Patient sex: M
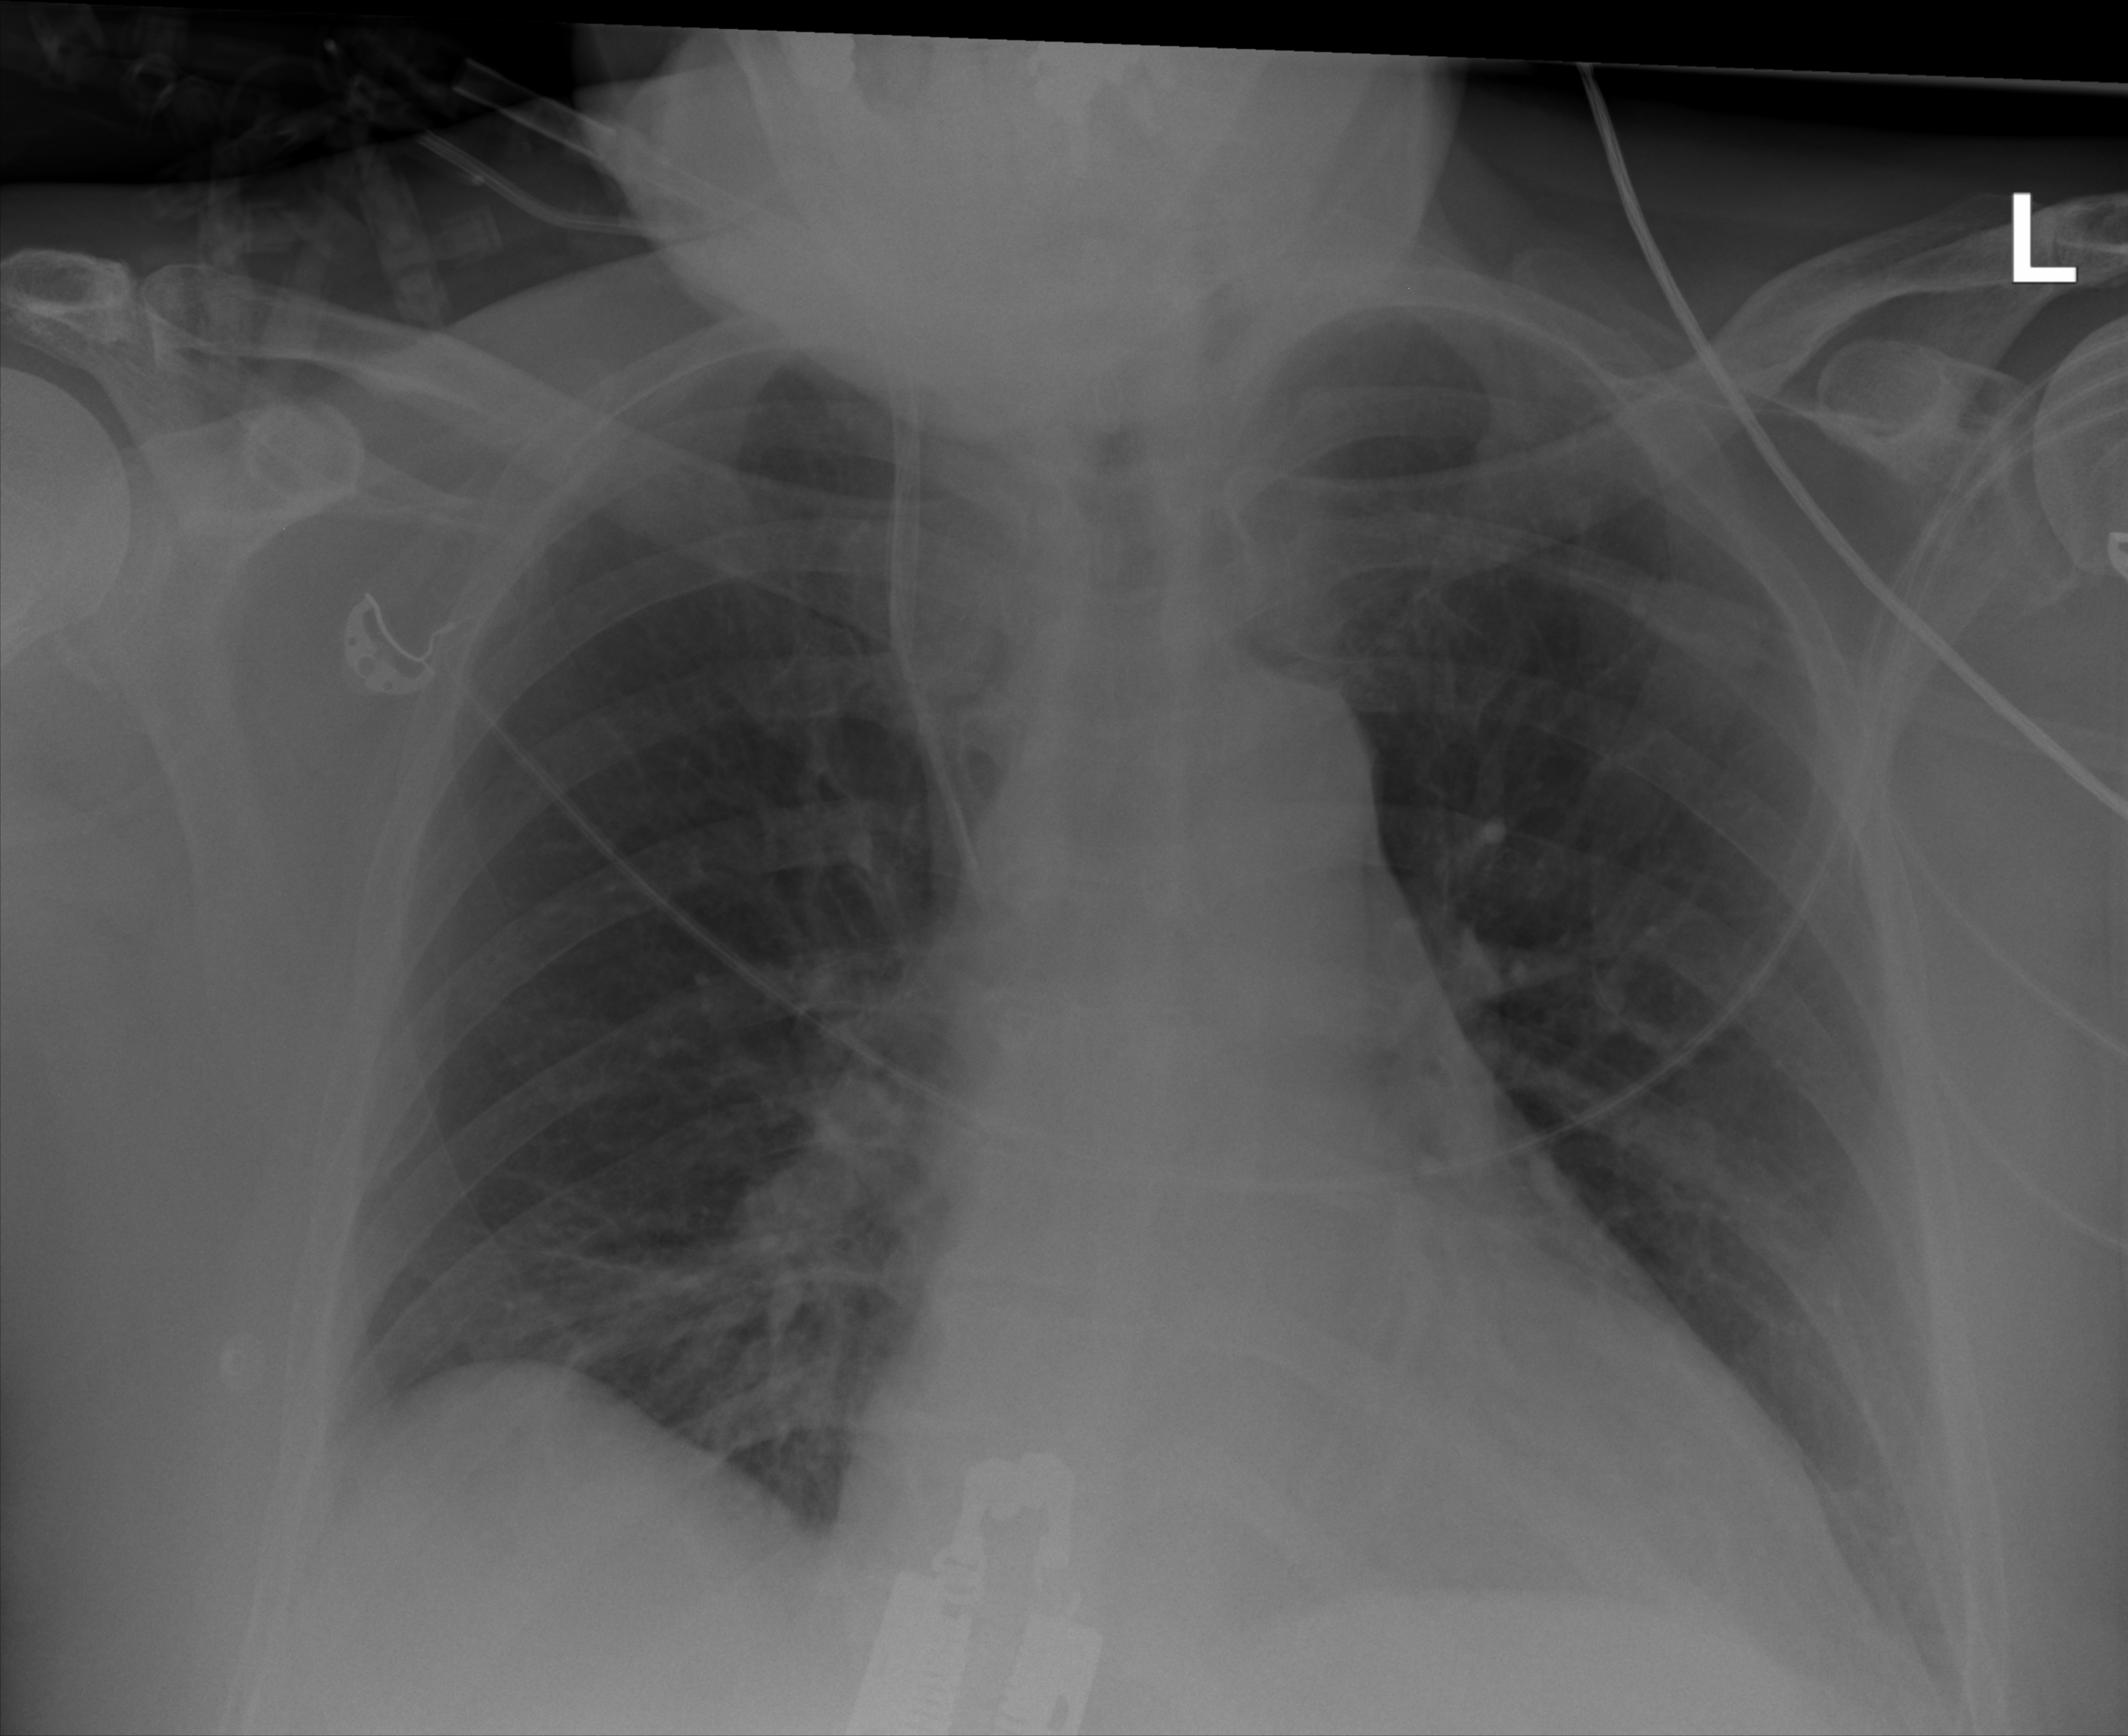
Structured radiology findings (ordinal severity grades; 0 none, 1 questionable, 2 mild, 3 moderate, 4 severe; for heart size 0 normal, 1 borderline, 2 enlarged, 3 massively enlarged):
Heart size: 1
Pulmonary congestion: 0
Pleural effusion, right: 0
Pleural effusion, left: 0
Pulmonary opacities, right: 0
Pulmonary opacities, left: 0
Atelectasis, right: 1
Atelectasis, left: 0